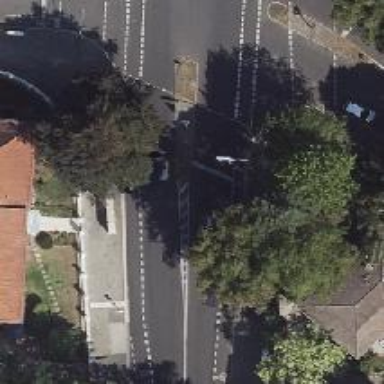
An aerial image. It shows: Crossing with traffic signals.